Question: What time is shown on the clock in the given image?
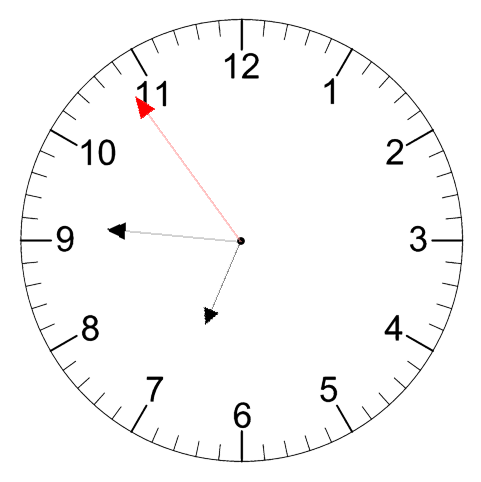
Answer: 06:45:54